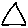
Label: triangle